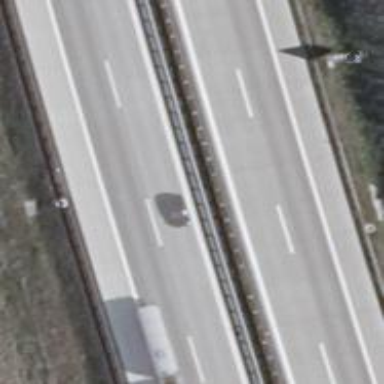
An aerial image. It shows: Motorway with concrete surface.